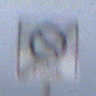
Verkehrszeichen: EndeEingeschraenktesHalteverbotZone
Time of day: SunriseSunset
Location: Outdoor (Nature)
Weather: Overcast
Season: NotSpecified
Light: Natural